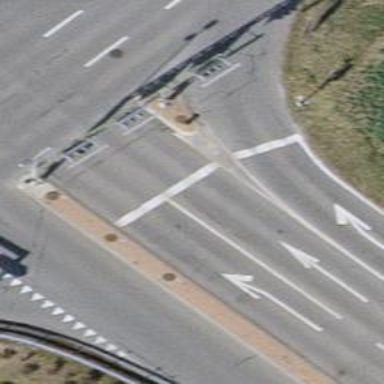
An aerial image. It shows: Road with traffic signals.